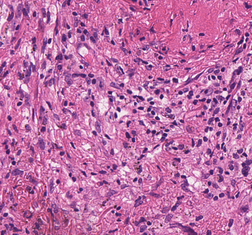
Tumor epithelial tissue: no
Tumor-associated stroma tissue: yes
Normal tissue: no